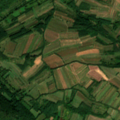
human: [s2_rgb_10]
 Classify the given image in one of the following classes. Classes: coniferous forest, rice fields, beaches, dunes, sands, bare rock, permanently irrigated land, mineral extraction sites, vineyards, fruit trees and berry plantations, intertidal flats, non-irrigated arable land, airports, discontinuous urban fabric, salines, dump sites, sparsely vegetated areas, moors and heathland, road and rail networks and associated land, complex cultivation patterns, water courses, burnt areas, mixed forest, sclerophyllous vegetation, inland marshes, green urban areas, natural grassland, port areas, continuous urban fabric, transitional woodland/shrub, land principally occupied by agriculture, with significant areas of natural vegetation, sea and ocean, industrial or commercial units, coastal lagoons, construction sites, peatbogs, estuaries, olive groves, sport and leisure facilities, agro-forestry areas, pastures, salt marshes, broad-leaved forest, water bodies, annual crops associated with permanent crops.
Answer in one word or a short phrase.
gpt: non-irrigated arable land, land principally occupied by agriculture, with significant areas of natural vegetation, broad-leaved forest